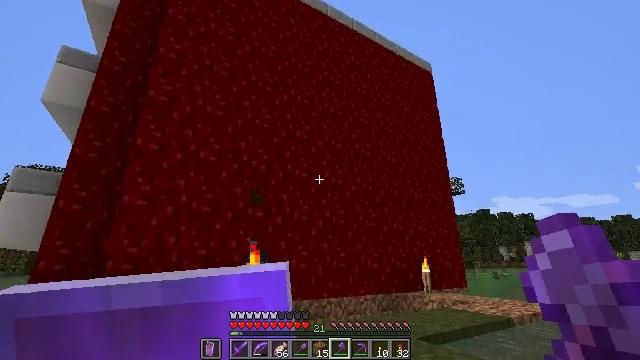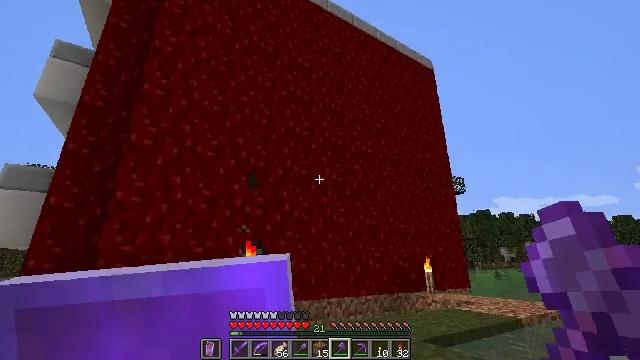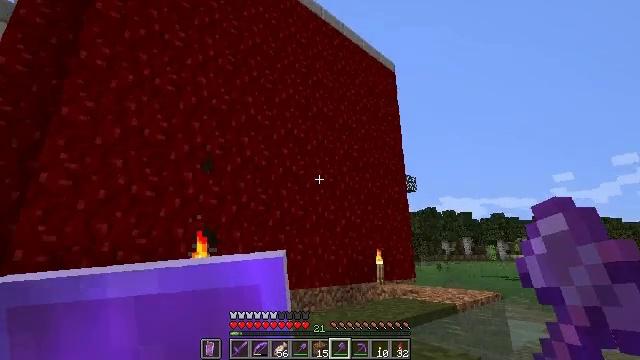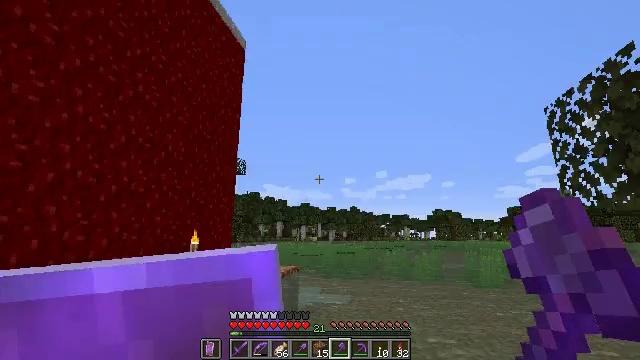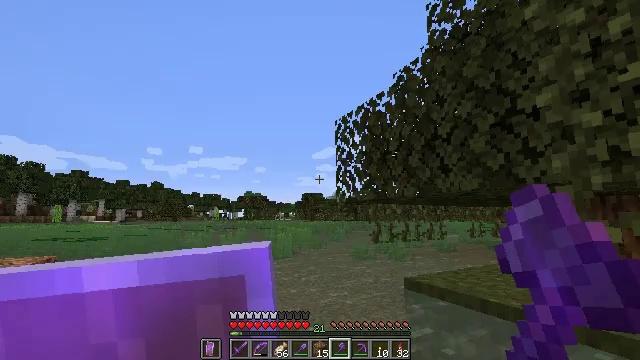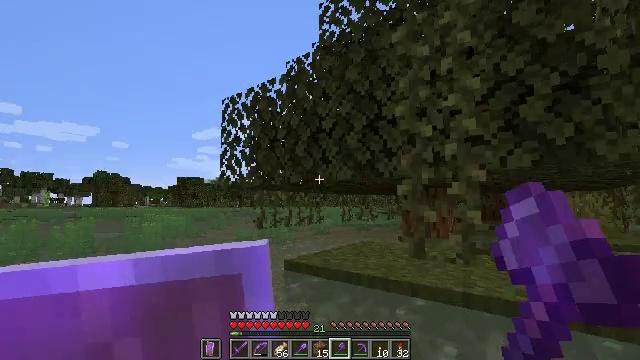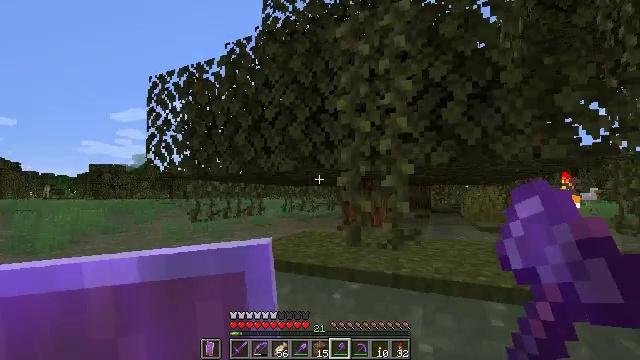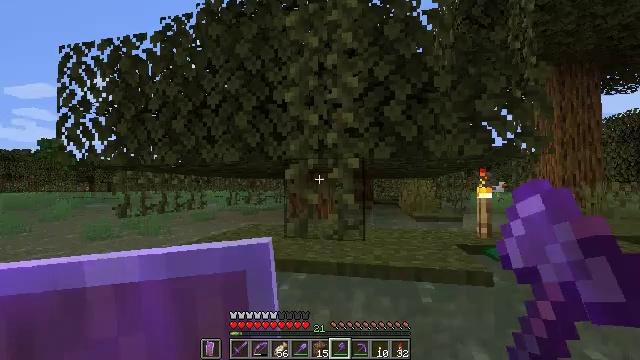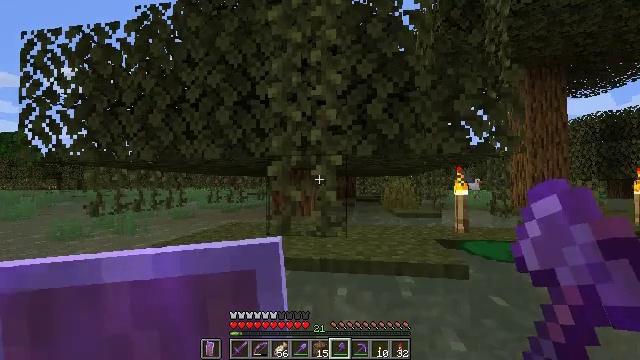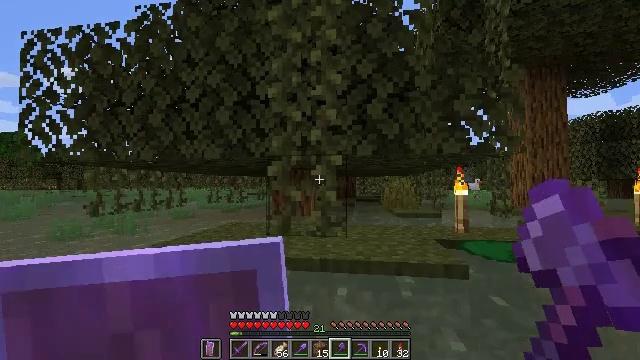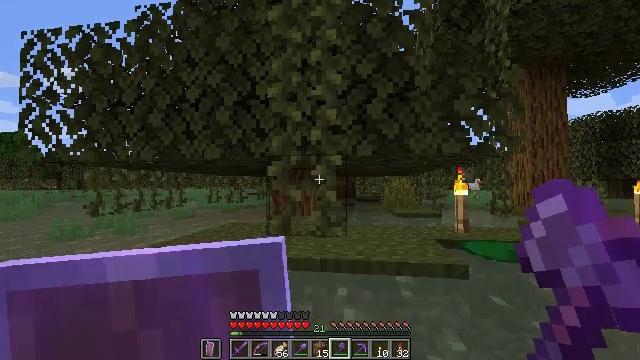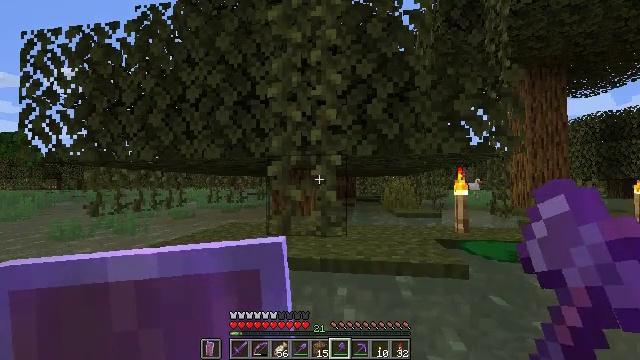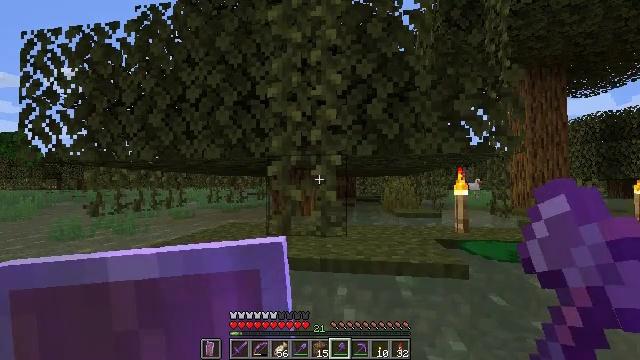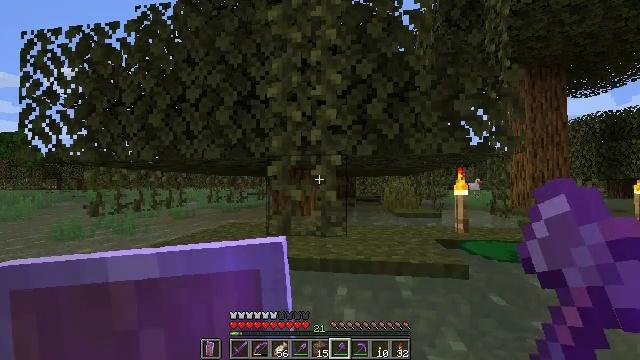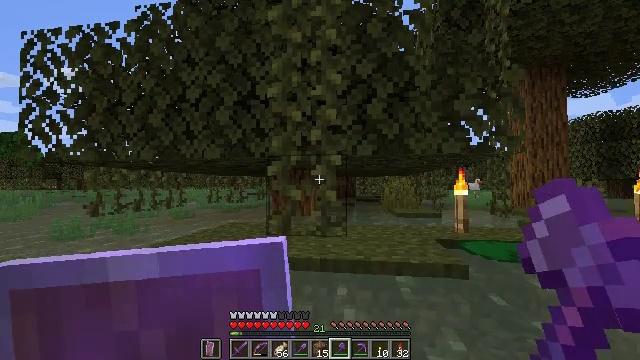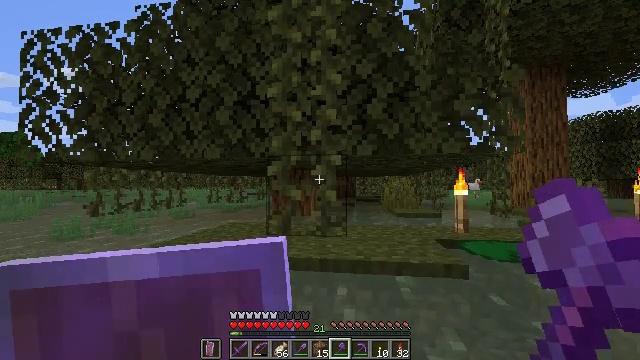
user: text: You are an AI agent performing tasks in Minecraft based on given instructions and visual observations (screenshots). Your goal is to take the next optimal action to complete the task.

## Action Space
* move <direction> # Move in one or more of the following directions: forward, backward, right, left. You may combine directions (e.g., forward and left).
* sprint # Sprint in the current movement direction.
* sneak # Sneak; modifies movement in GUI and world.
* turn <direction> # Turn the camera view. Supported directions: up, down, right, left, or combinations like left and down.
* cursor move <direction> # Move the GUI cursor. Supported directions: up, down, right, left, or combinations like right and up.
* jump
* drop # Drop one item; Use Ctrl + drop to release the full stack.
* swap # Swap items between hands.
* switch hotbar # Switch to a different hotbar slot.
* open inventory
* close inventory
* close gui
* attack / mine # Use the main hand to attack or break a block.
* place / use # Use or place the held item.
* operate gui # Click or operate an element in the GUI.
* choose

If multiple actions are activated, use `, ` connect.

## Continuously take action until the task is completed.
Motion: motion action
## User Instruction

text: Remove and gather vines.
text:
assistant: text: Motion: no_op
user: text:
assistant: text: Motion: turn right and down
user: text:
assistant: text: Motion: turn right and down
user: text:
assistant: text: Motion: turn right and down
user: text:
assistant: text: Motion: turn right and down
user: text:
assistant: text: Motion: turn right and down
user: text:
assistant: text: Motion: turn right and down
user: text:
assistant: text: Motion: turn right
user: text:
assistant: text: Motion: no_op
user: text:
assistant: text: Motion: no_op
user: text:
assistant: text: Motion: no_op
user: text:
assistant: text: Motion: no_op
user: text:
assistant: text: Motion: no_op
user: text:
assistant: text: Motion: no_op
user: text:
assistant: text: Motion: no_op
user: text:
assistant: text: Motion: no_op
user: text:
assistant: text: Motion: no_op
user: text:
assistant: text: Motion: move forward and move left
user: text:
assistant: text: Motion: move forward and move left
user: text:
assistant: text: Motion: move forward and move left
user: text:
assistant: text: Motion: move forward and move left
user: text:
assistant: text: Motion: move forward, turn right
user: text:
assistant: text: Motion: move forward, turn right
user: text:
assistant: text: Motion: move forward, turn right
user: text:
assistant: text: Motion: no_op
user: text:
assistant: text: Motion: no_op
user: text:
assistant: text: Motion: no_op
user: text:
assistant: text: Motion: no_op
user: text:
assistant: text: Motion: no_op
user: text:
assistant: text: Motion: attack / mine